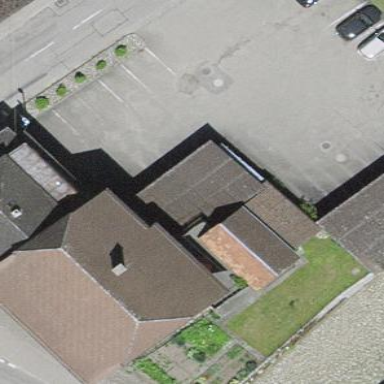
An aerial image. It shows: Garage.